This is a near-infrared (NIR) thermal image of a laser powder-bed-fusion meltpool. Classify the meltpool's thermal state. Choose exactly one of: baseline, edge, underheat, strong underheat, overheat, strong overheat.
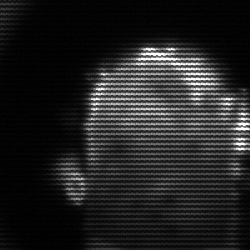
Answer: baseline